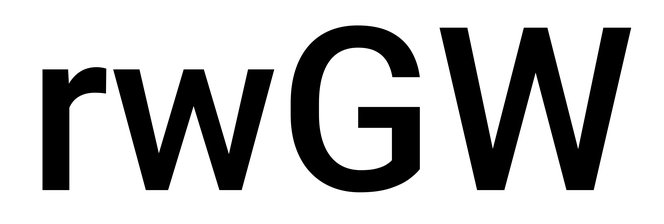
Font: Roboto_Medium